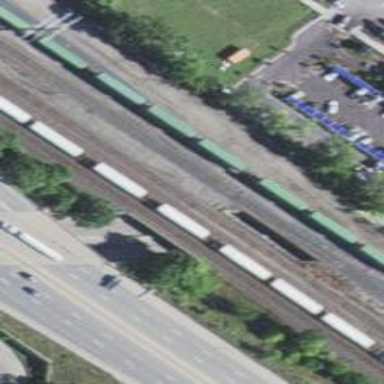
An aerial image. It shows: Railway yard with bridge.